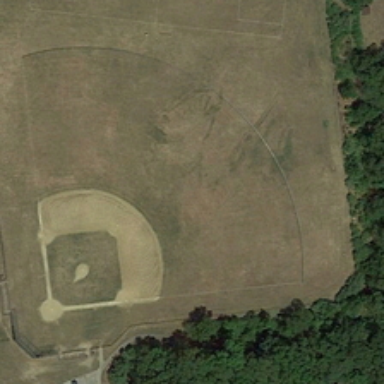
A baseball field is near some green trees .